Question: I've written the following code to sign URLS using boto, however, I'm unable to access the signed URLS. Any help would be greatly appreciated.
'''
con = cloudfront.CloudFrontConnection(
settings.AWS_USER_DETAILS.access_key_id,
settings.AWS_USER_DETAILS.secret_key_id,
)
identities = con.get_all_origin_access_identity()
if len(identities) < 1:
oai = con.create_origin_access_identity(
'cv-oai',
'OAI signing iOS video requests'
)
else:
oai = con.get_all_origin_access_identity()[0]
distro_summary = con.get_all_distributions()[0]
distro_info = con.get_distribution_info(distro_summary.id)
bucket = boto.connect_s3(
settings.AWS_USER_DETAILS.access_key_id,
settings.AWS_USER_DETAILS.secret_key_id,
host='s3-eu-west-1.amazonaws.com'
).get_bucket(u'cv-video')
key_str = video.video_url.split('/')[-1]
key = bucket.get_key(key_str)
key.add_user_grant("READ", oai.s3_user_id)
distro = distro_summary.get_distribution()
# For local testing
if ip_addr == '127.0.0.1':
ip_addr = None
private_key_string = open(settings.CF_PRIV_KEY_LOC).read()
print private_key_string
signed_url = distro.create_signed_url(
"https://%s/%s" % (distro_info.domain_name, key_str),
'APKAI3I3QZ7I73OIQIXA',
expire_time=int(time.time()) + video.video_length + 5 * 60,
#valid_after_time=None,
#ip_address=ip_addr,
#policy_url=None,
private_key_string=private_key_string
)
'''
This is the error received when visiting the URLs generated by the above code. I am unable to find documentation of the CloudFront errors to determine why this might be happening.
'''
<Error>
<Code>InvalidKey</Code>
<Message>Unknown Key</Message>
</Error>
'''
<URL>

'''
[<boto.cloudfront.identity.OriginAccessIdentitySummary object at 0x10f356110>]
[<boto.cloudfront.distribution.DistributionSummary object at 0x10f356090>]
'''
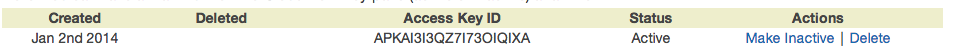
Answer: I had the same issue.
I wondered if couldfront and s3 had not yet been connected logically to the "origin access identity." This is the identity that cloudfront uses to pull content from S3, verifying signatures with the private key pair you specified.
Sure enough, that was the problem. Disable public access to the underlying S3 bucket, then tell AWS to use the appropriate identity, then try your code again.
Here's how from the Web:
From the CloudFront dashboard (<URL>, click on "Distribution" on the left to see all your distros. Select the one you want, clicking the [i] icon for more information. From there, click on the [Origins] tab and select the radio button next to your bucket. Click it, and an Edit button will appear. Click Edit. Choose "Restrict Bucket Access" in the new panel that appears. The site will prompt you for which access identity to do. Choose the identity you created. Click "Yes, Edit" to save your changes.
Good luck!